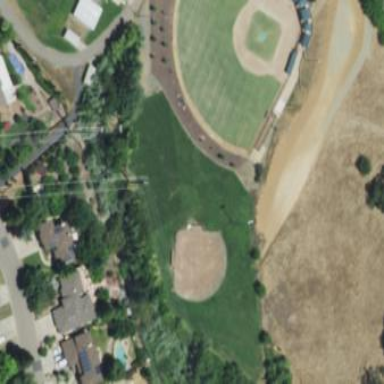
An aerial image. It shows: Baseball pitch for leisure land.